Field crop: tomato
Growth stage: 2
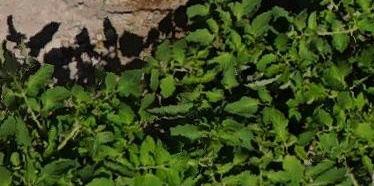
Species: tomato